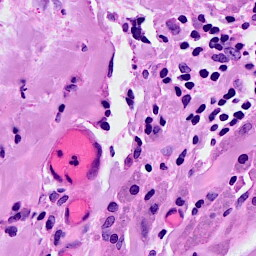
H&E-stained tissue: Breast